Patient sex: M
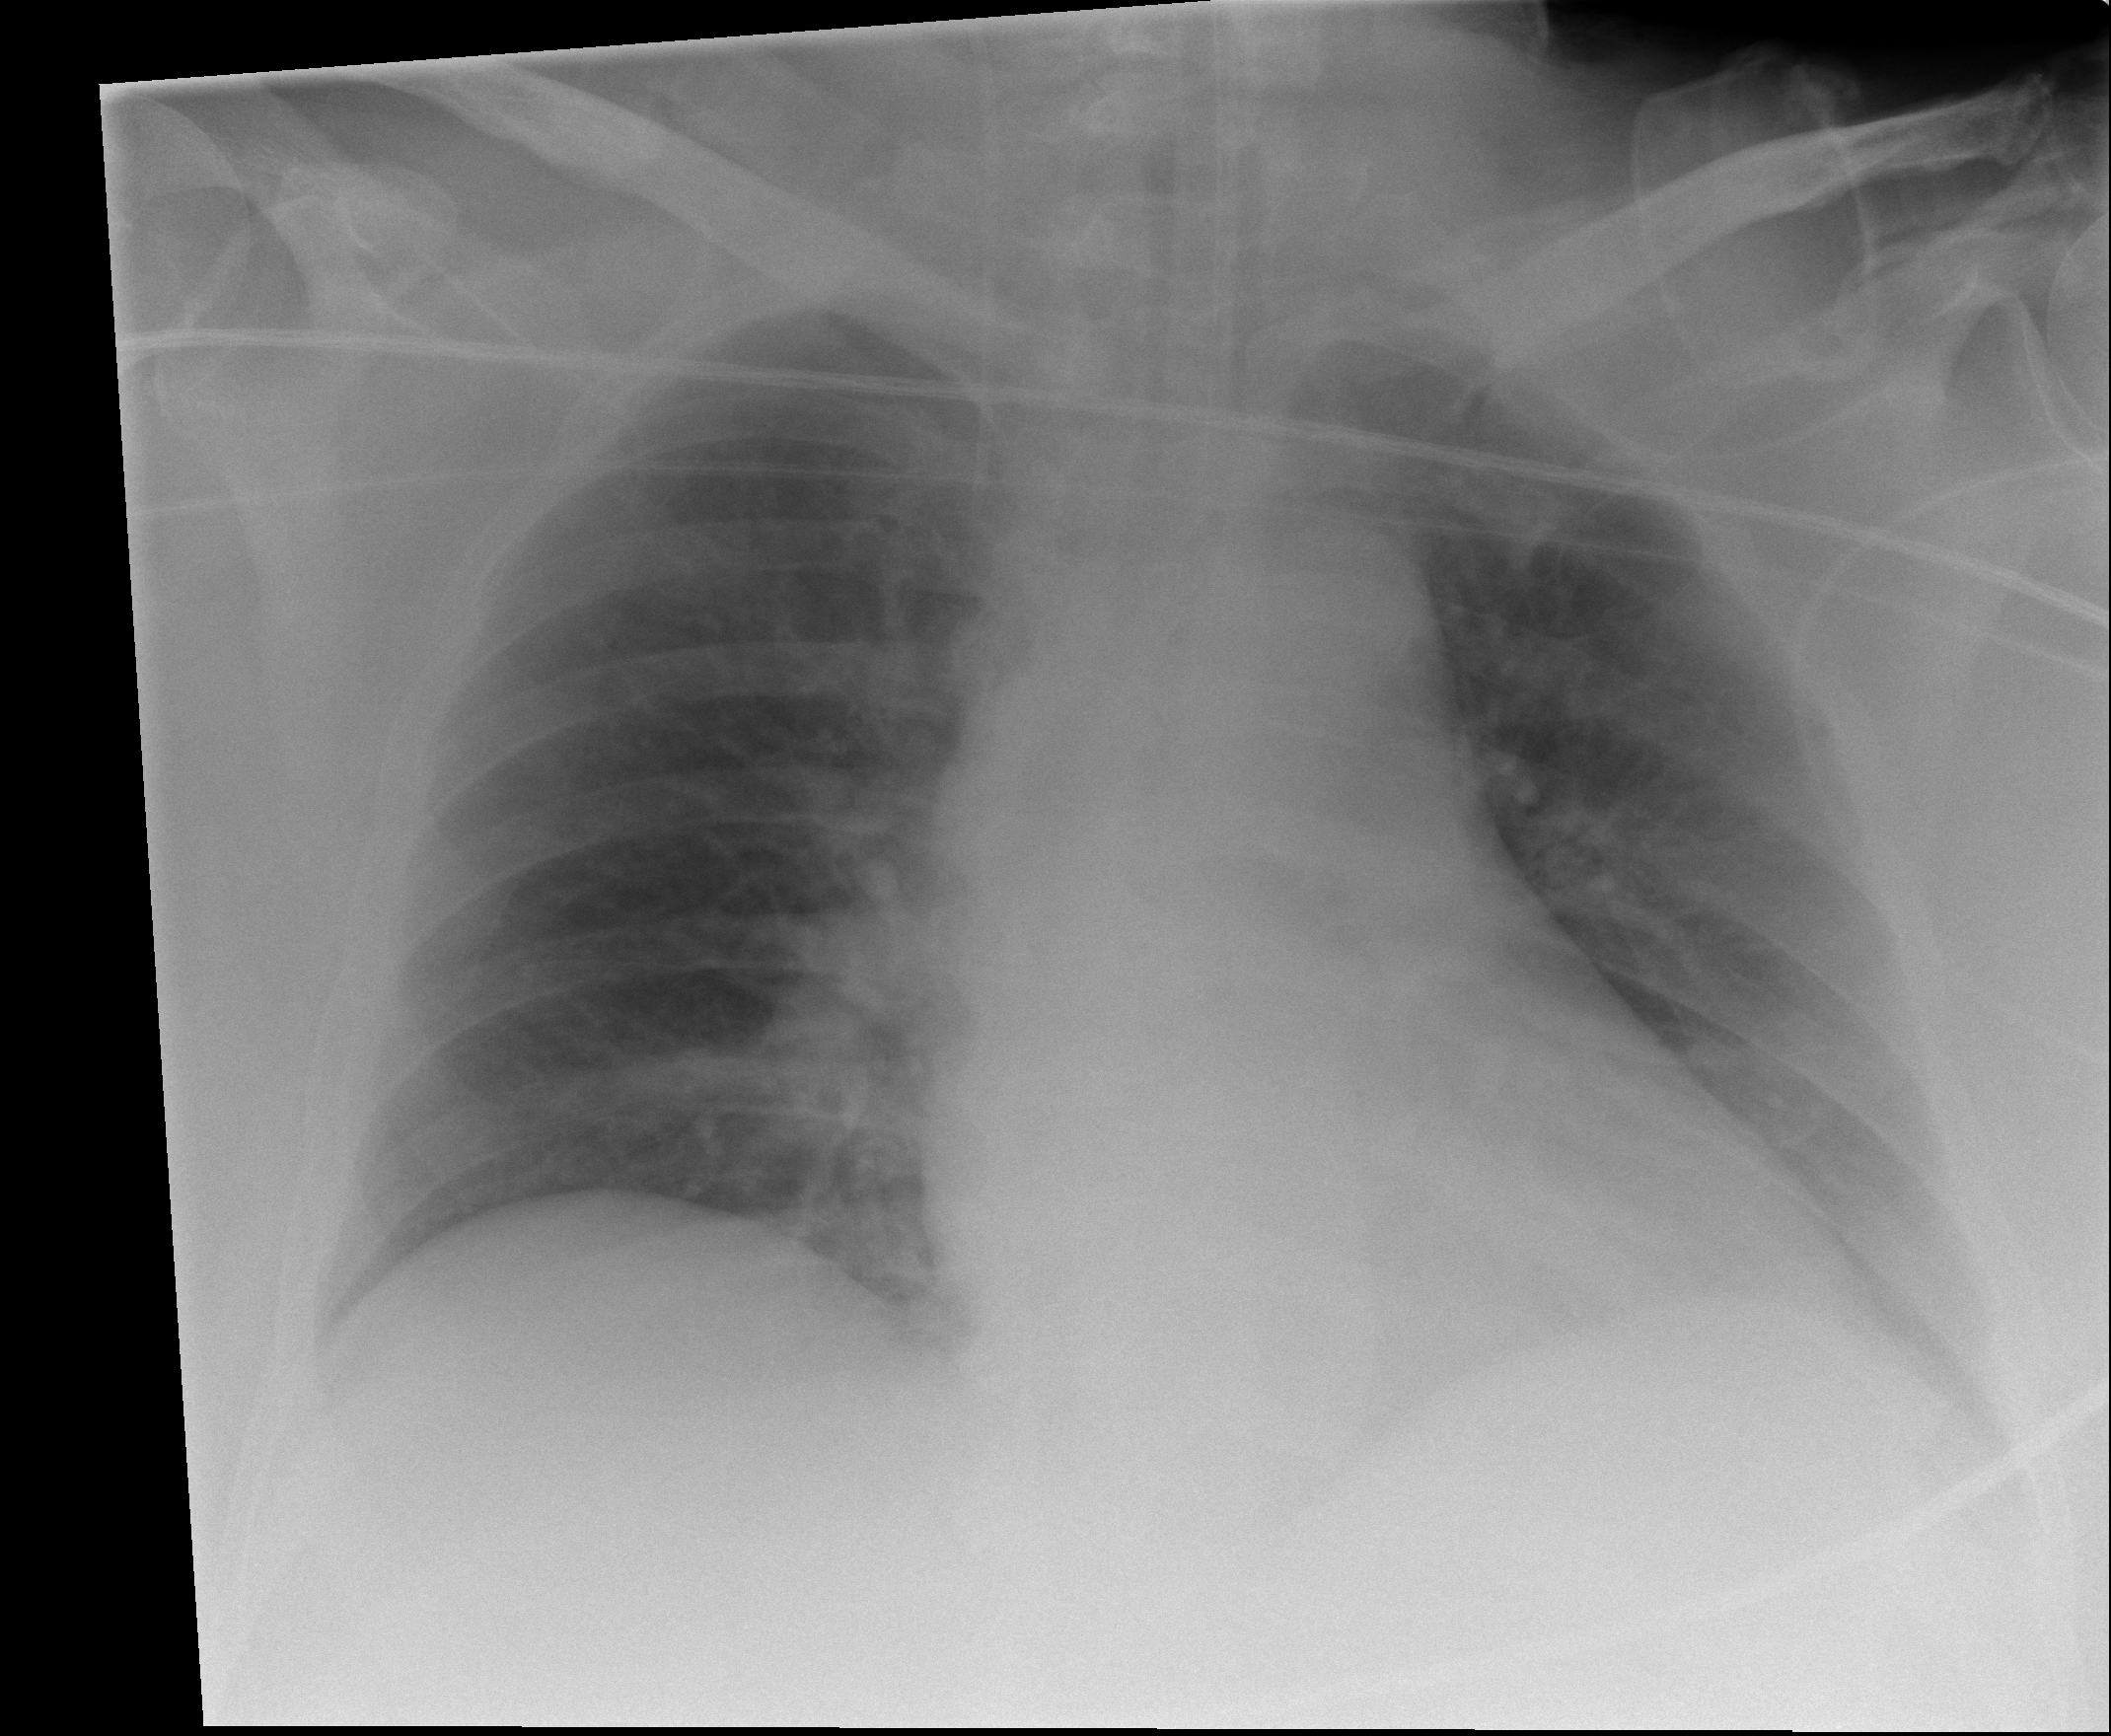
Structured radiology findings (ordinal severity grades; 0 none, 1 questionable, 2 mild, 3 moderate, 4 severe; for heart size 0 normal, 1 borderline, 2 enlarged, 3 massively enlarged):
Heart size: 1
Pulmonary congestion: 0
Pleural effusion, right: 0
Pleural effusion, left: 0
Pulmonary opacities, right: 0
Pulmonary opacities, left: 0
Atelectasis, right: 2
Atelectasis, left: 0